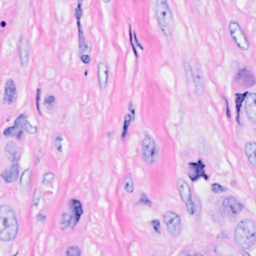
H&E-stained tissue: Breast